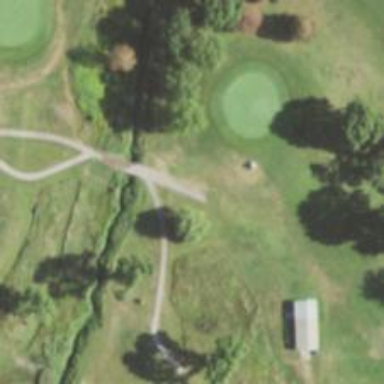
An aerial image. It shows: Pathway for golfing.